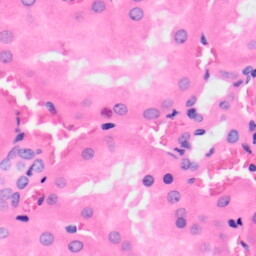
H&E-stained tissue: Kidney